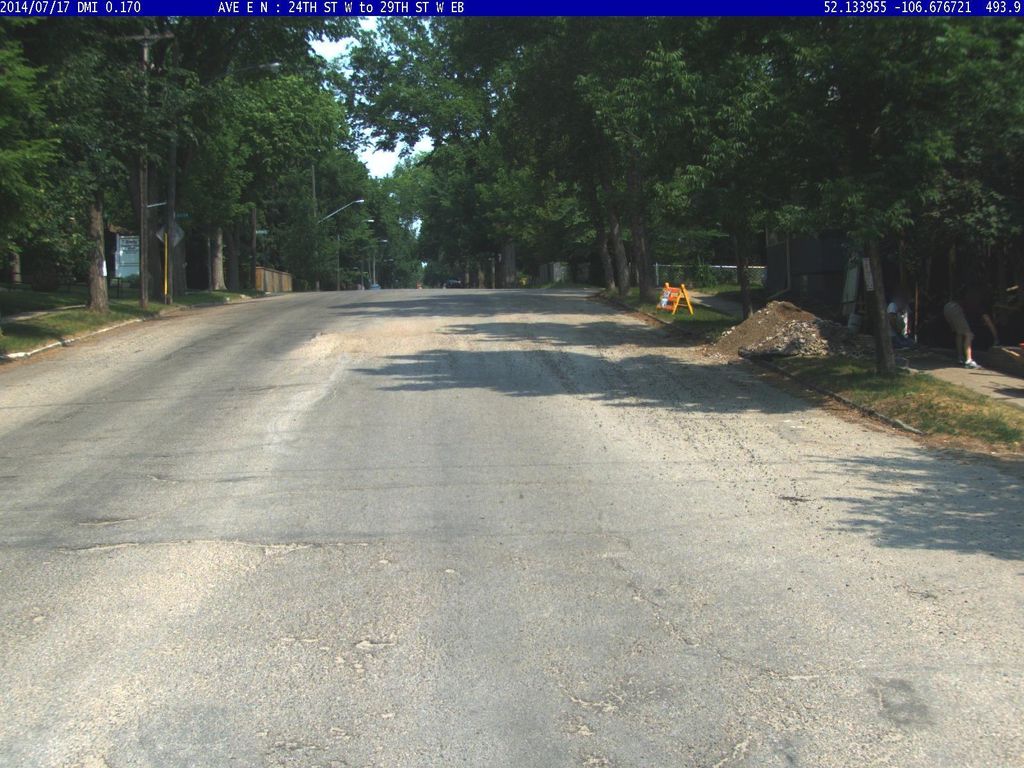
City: saskatoon